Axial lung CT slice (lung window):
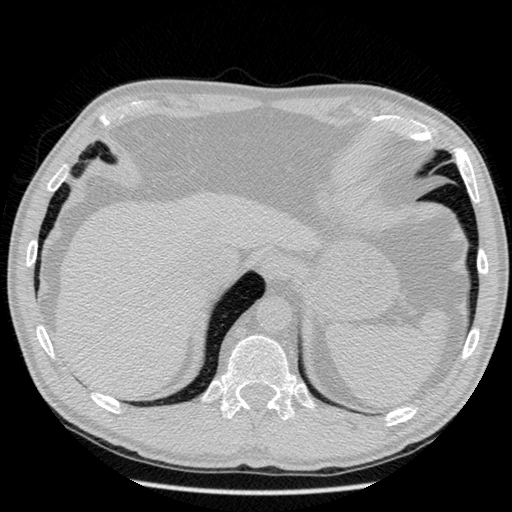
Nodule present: no